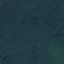
Land use / land cover class: Forest